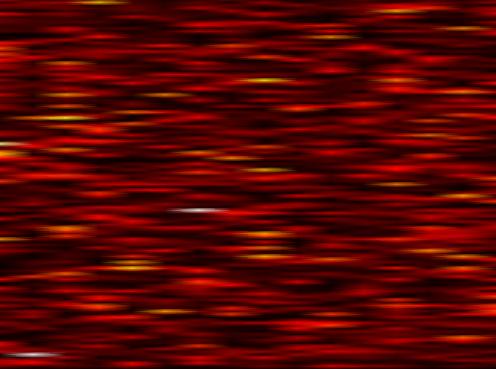
Label: UFMC